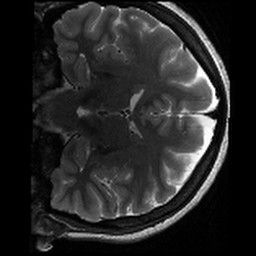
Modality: T2w
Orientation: coronal
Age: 22
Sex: female
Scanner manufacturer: siemens
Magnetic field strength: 3 T
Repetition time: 8.02 s
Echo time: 0.08 s